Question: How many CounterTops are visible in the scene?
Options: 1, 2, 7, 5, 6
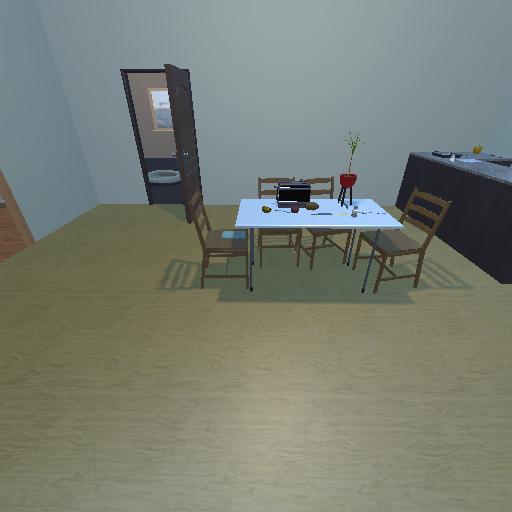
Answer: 1